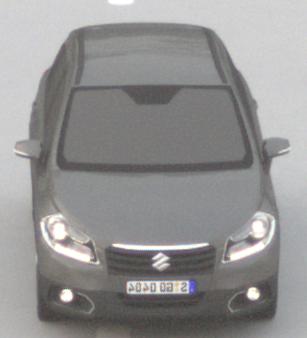
Make: Suzuki
Model: SX4 S-Cross 1.6
Detailed model: SX4 (II) S-Cross
Model produced from: 2013/10
Model produced until: 2015/08
Doors: 5
Color: gray
Road condition: dry road
Daytime: sunrise or sunset
Contrast: low contrast